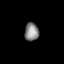
Tissue: lung
Cell type: Fibroblasts
Senescence score: 0.5592
Nuclear area (px): 252
Mean DAPI intensity: 134.044